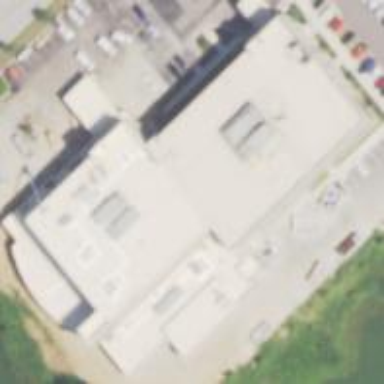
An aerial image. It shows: Hospital building.